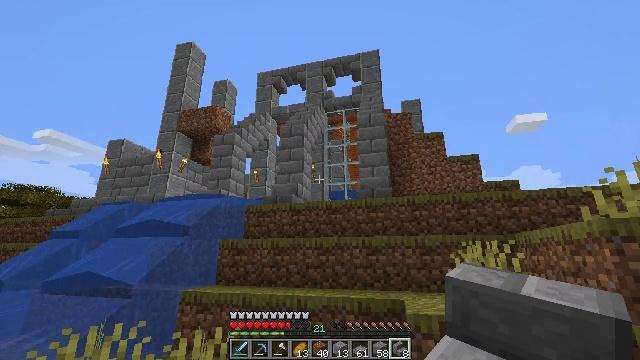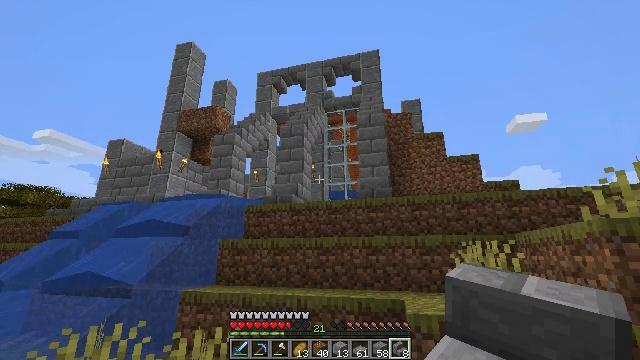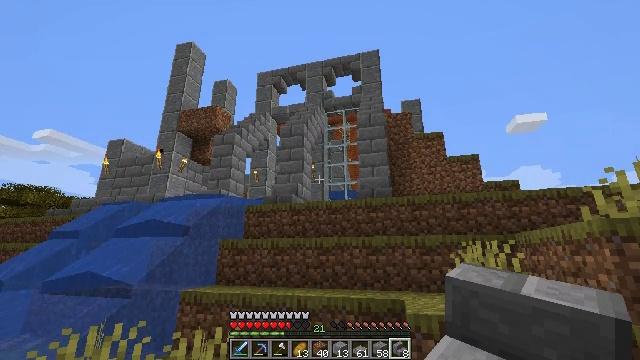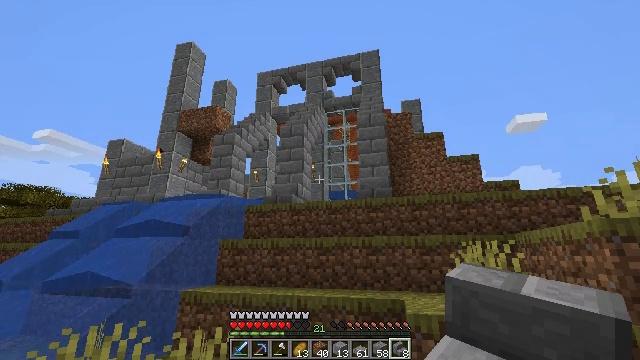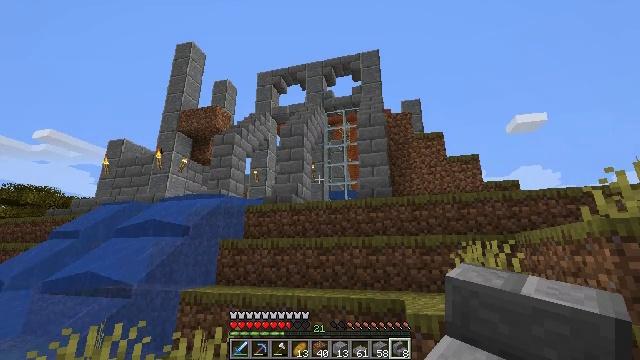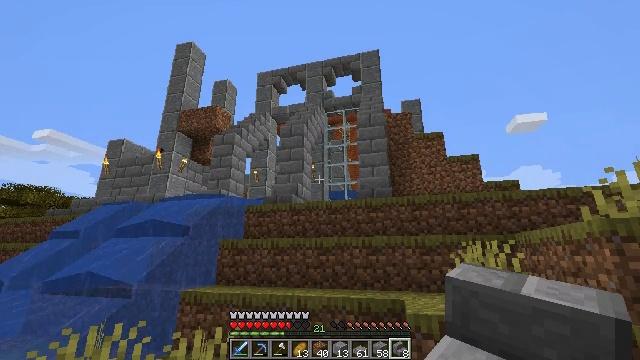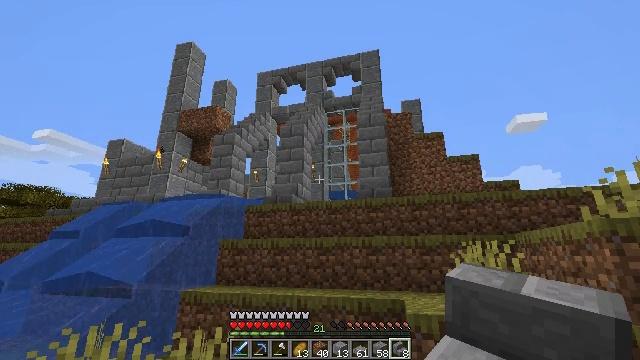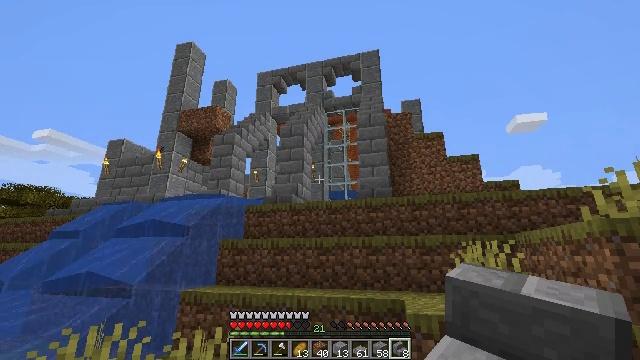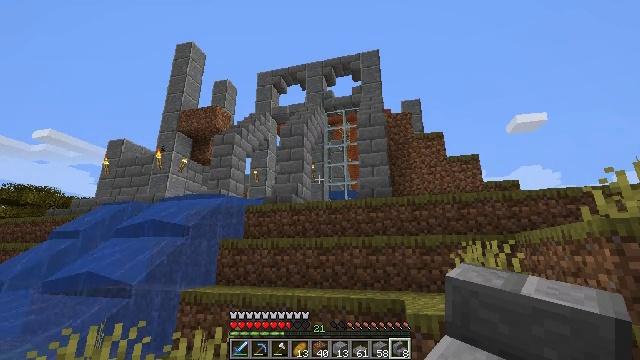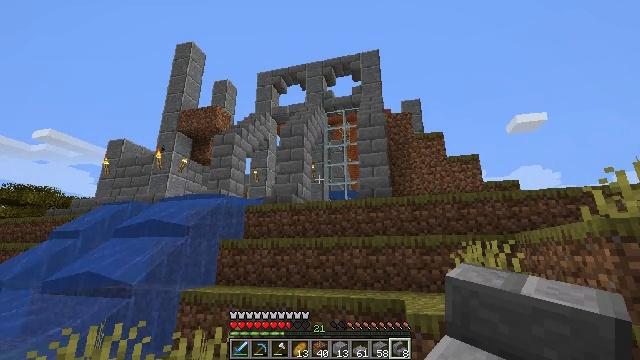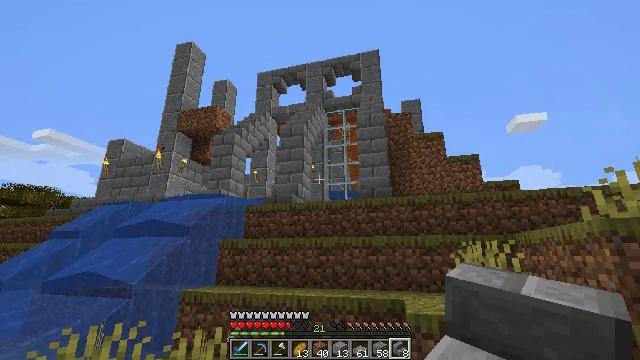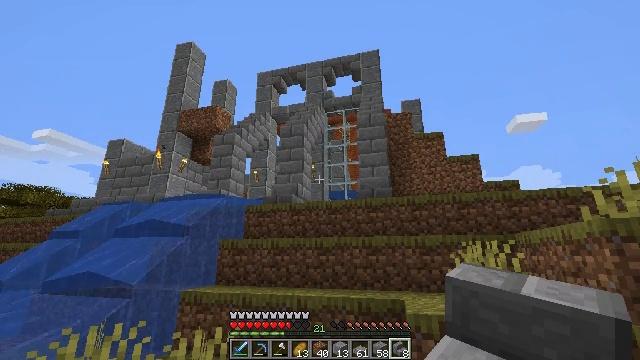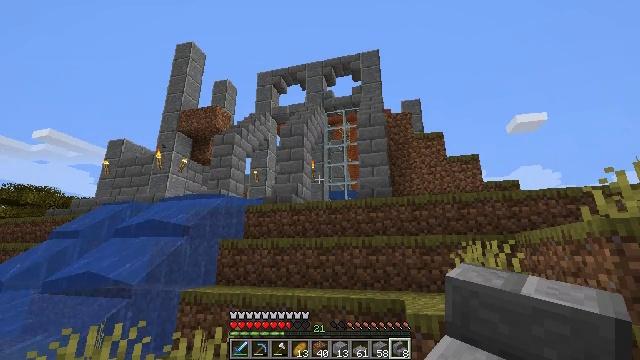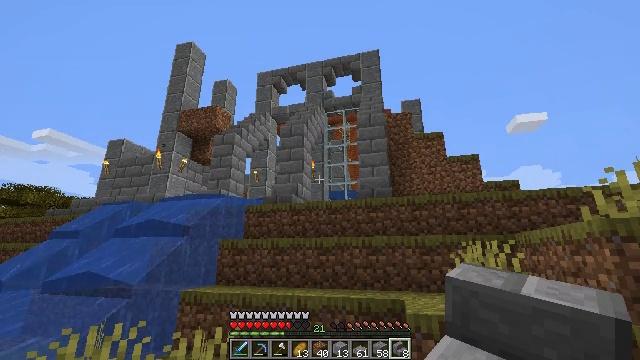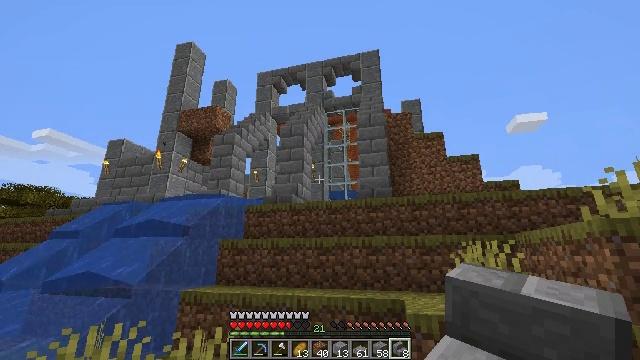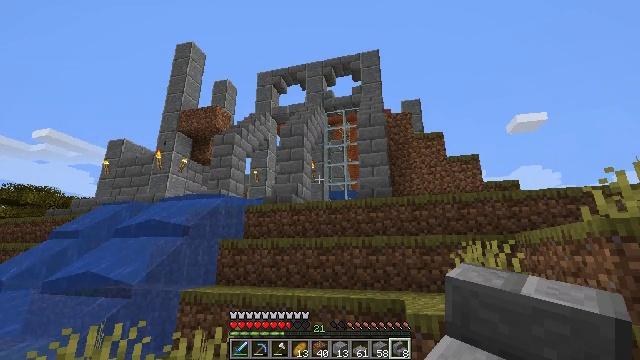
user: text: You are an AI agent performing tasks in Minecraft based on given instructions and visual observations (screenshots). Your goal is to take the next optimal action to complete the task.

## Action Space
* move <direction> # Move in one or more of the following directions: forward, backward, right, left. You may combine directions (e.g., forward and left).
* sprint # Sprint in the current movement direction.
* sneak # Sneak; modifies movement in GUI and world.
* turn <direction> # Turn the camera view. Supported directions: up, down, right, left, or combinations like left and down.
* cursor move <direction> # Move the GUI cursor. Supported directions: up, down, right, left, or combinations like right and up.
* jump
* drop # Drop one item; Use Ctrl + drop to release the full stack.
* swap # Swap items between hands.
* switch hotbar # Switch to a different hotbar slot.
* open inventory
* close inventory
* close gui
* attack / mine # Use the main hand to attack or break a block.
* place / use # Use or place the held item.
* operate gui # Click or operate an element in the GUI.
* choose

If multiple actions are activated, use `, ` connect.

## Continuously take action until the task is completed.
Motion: motion action
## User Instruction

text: Shatter the glass pane with a tool.
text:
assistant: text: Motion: no_op
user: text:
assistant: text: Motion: no_op
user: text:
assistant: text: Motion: no_op
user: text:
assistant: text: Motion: no_op
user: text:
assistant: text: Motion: no_op
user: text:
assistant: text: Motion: no_op
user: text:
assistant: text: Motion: no_op
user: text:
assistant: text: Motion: no_op
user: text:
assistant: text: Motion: no_op
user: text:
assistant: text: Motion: no_op
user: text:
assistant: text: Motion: no_op
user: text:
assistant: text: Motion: no_op
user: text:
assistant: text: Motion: no_op
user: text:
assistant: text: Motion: no_op
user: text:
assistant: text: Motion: no_op
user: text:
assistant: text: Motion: no_op
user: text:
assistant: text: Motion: no_op
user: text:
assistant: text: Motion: no_op
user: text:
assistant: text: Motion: no_op
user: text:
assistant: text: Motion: no_op
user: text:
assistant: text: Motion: no_op
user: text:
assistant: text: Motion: no_op
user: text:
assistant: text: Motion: no_op
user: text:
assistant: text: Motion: no_op
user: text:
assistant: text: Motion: no_op
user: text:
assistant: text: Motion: no_op
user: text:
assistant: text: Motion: no_op
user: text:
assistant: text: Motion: no_op
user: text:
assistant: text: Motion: no_op
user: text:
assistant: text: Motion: no_op